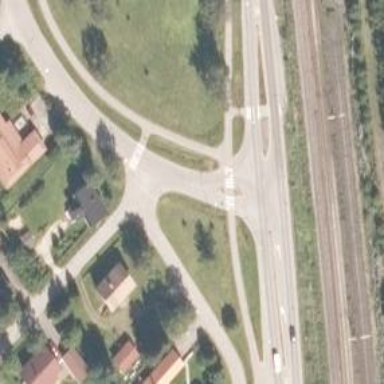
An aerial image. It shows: Cycleway.